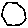
Label: hexagon